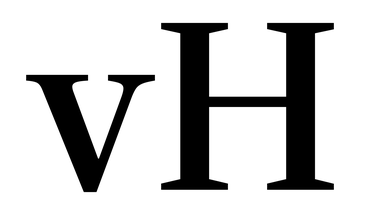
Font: LibreCaslonText_Medium